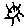
Label: sun